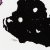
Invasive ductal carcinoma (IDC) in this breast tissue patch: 0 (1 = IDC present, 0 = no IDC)